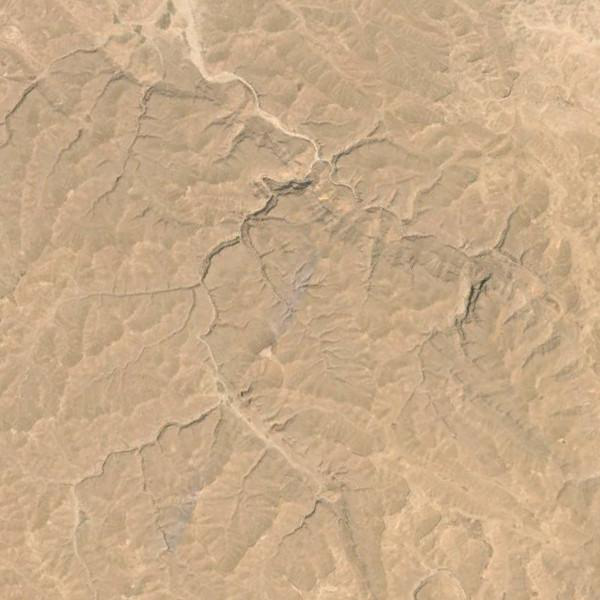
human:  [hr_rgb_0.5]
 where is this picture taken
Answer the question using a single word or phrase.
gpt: bare land